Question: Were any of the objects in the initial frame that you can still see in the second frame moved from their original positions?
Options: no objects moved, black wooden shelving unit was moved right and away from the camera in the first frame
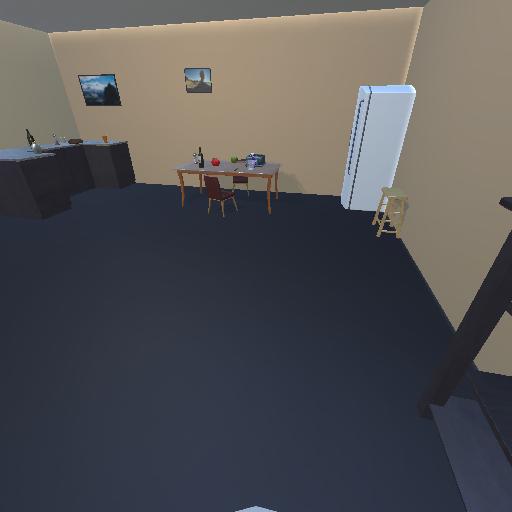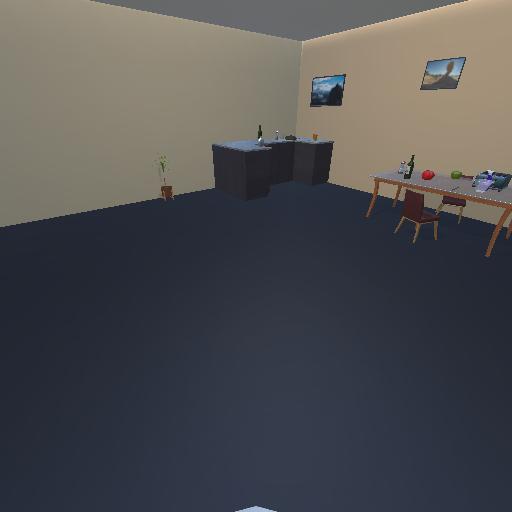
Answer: no objects moved